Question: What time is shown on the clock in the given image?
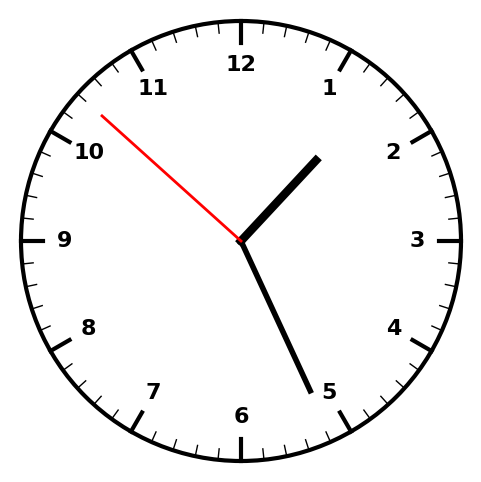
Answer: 01:25:52